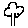
Label: tree